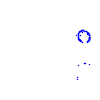
Particle: kaon